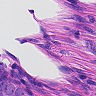
Metastatic tissue present: yes